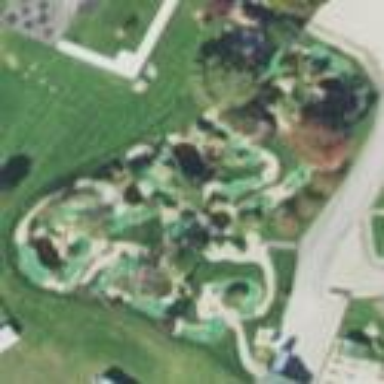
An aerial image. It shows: Miniature golf leisure land.